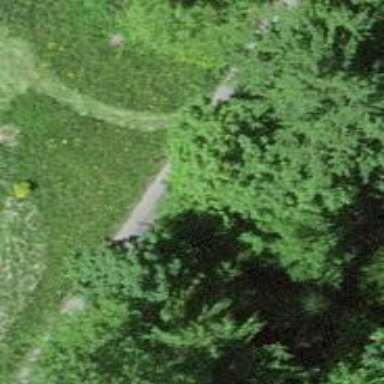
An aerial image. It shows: Well-maintained track road with grade 1 tracktype.